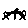
Label: tree